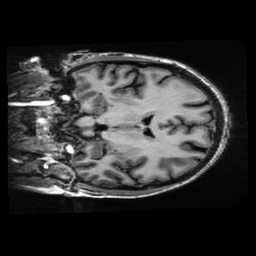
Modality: T1w
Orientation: coronal
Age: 39
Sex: female
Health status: healthy
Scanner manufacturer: ge
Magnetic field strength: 3 T
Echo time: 0.0052 s